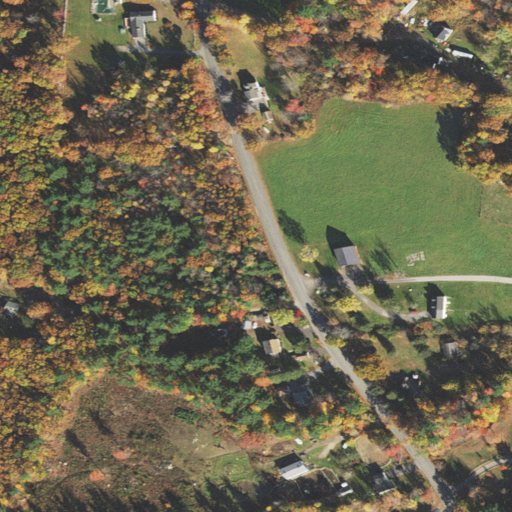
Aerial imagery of mountain in Massachusetts named Bayberry Hill containing pasture, mixed forest, low intensity development, shrub, evergreen forest, deciduous forest, open development, medium intensity development, and grassland